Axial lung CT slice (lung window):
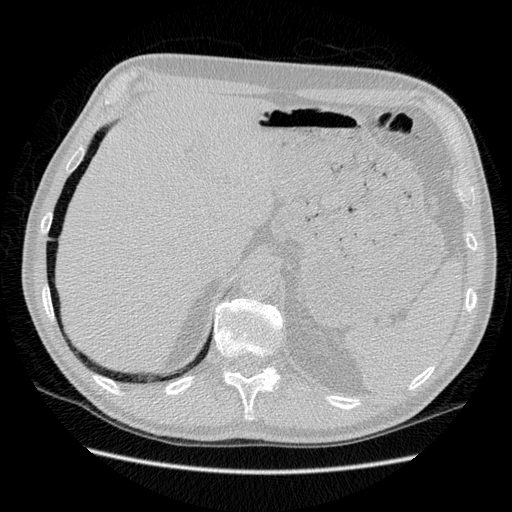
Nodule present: no